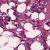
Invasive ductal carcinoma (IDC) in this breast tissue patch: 1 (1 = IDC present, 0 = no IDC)